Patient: sex M, age 68
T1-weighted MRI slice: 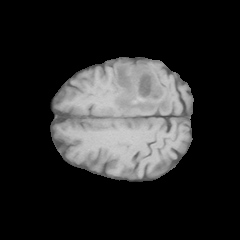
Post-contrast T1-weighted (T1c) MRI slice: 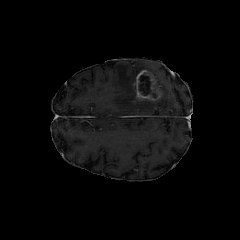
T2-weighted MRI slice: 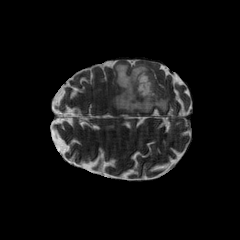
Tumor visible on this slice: yes
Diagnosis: Glioblastoma, IDH-wildtype
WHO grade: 4